На горизонтальной поверхности покоится маленькая шайба массой $M$ (см. рис.). На нее со скоростью $\vec v_0$ налетает другая шайба массой $m$. В результате удара шайба $m$ останавливается, а шайба $M$ достигает высоты $h_1$ наклонной плоскости. Во втором опыте шайбы поменяли местами: на покоящуюся шайбу $m$, со скоростью $\vec v_0$ налетает шайба $M$.
Найдите отношение высот $h_2/h_1$, где $h_2$ — высота,на которую поднимается шайба $m$ во втором опыте. Удар центральный, трение на горизонтальном участке и на наклонной плоскости отсутствует. Отношение масс шайб $M/m=3$.
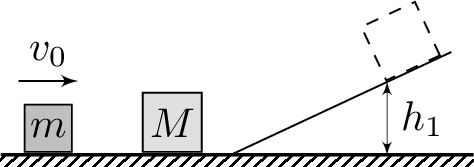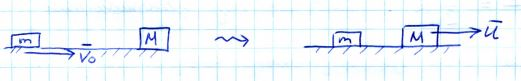
Решение: $1)$ Из закона сохранения импульса$$m\vec v_0+M\cdot \vec 0=m\cdot\vec 0+M\cdot \vec u, \\mv_0=Mu, \\u=\frac{mv_0}{M}.$$Поскольку трение на наклонной плоскости отсутствует и удар центральный, то по Закону сохранения энергии:$$\frac{Mu^2}{2}=Mgh_1+\frac{M\cdot 0^2}{2},$$где $\frac{M\cdot 0^2}{2}=0$ — в верхней точке скорость шайды массой $M$ равна нулю.$$h_1=\frac{u^2}{2g}=\frac{m^2v_0^2}{2gM^2}.$$  Перейдем в систему отсчета (СО), движущуюся со скоростью $(-\vec v_0)$. В ней шайба массой $M$ покоится, а шайба массой $m$ налетает на $M$ со скоростью $(-\vec v_0)$. В силу симметрии, $m$ остановится, как в случае $1$.В лабораторной СО шайба массой $m$ станет двигаться со скоростью $\vec v_0$ после удара.Из Закона сохранения энергии:$$mgh_2=\frac{mv_0^2}{2}$$.Поэтому$$h_2=\frac{v_0^2}{2g}.$$$$h_1=\frac{m^2}{M^2}\cdot \frac{v_0^2}{2g}; \quad h_2=\frac{v_0^2}{2g}.$$$$\frac{h_2}{h_1}=\left(\frac{M}{m}\right)^2=9.$$
Ответ: $$\frac{h_2}{h_1}=\left(\frac{M}{m}\right)^2=9.$$
Темы:
T, Механика, Динамика, Соударения, Всероссийские, Неупругое столкновение, Наклонная плоскость